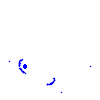
Particle: kaon